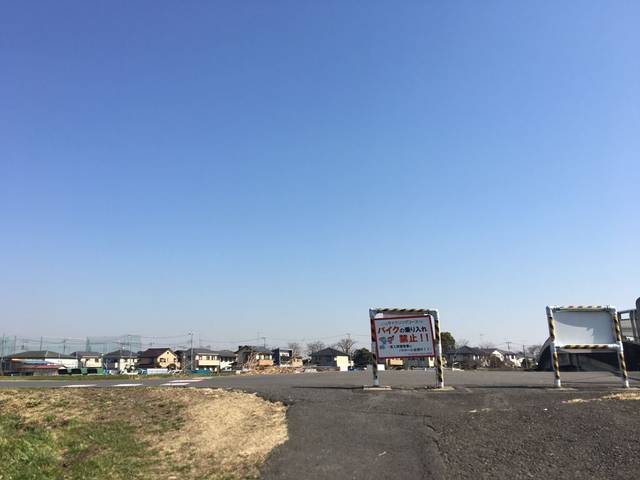
Region: Japan
Coordinates: 35.843, 139.576